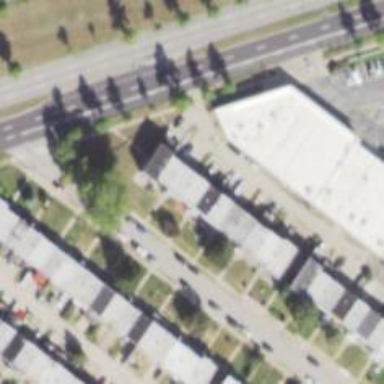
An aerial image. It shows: Alleyway designated as service road.